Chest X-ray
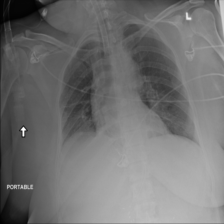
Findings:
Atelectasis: positive
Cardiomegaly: negative
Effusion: negative
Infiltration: positive
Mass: negative
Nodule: negative
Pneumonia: negative
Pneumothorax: negative
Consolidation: negative
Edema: negative
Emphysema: negative
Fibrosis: negative
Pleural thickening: negative
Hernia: negative